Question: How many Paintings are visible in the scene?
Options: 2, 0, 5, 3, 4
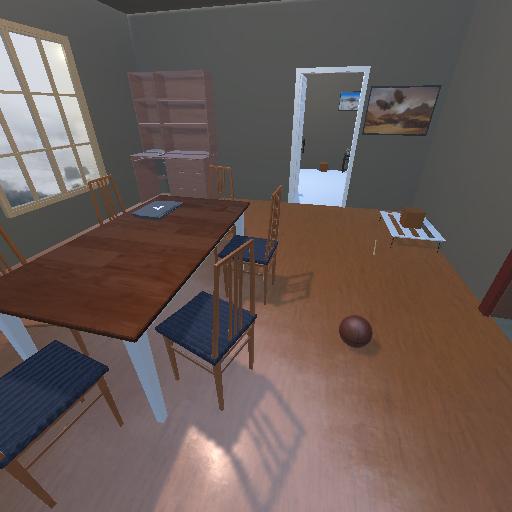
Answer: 2